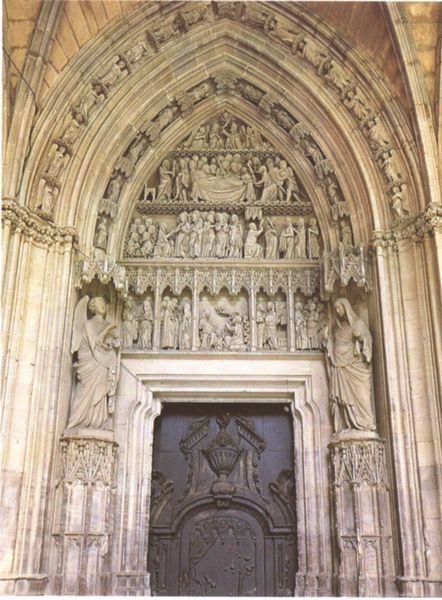
Titel: Portal, Tympanon (Puerta Preciosa)
Standort: Pamplona, Kathedrale (EU - E - Navarra)
Schlagwörter: frau, holz, säulen, tür, architektur, stein, kirche, figur, gotik, engel, relief, bogen, figuren, bronze, tor, fotografie, eingang, portal, dienste, gotisch, spitzbogen, baldachin, icht, heilige, maria, sakralbau, masswerk, verkündigung, tympanon, stufenportal, bronzetür, archivlte